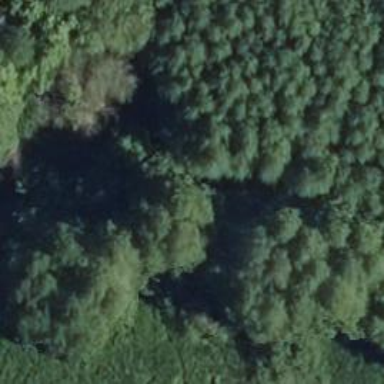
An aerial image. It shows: Row of deciduous broadleaved trees.